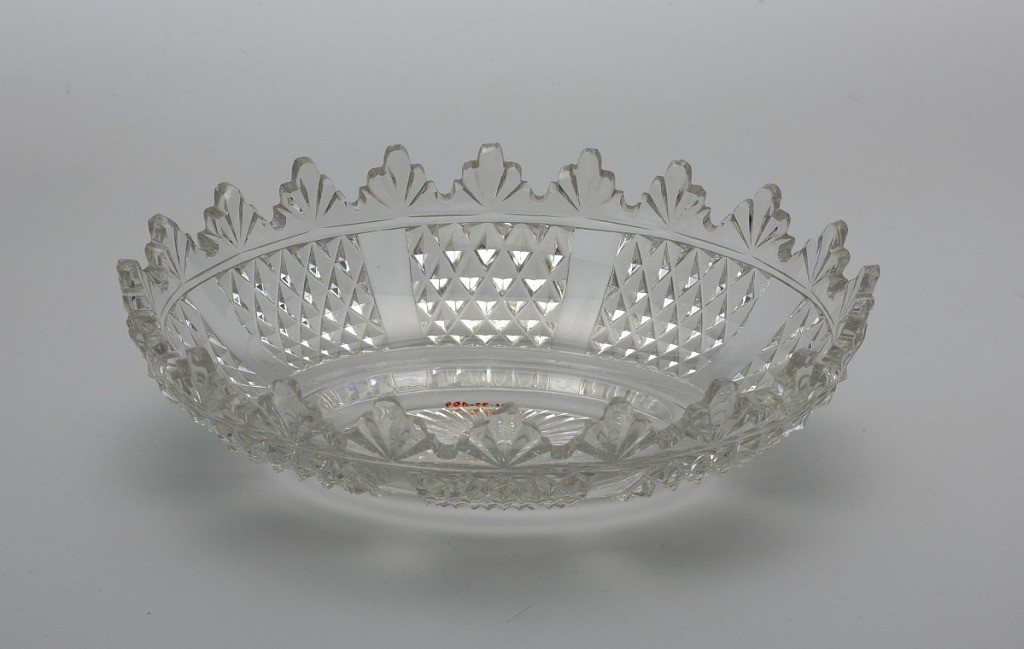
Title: Dish
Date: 1810–30
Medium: molded and cut glass
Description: Elliptical, deeply notched rim; sides paneled with diamond diapering. On low foot with sunburst pattern.